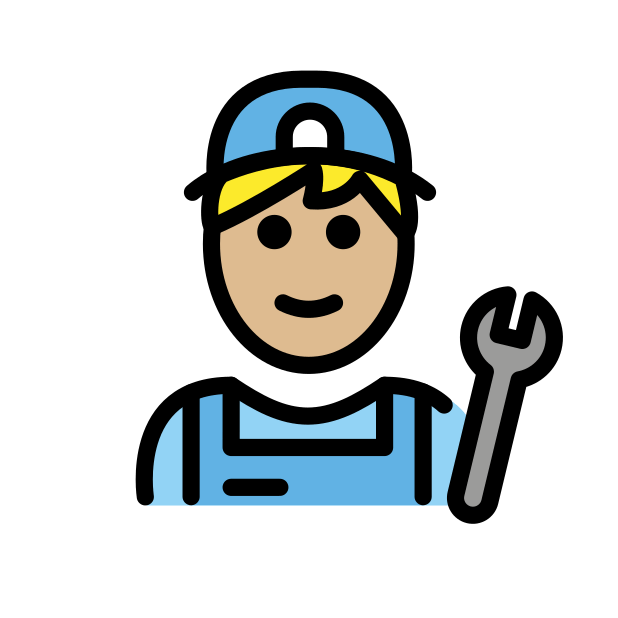
mechanic: medium-light skin tone